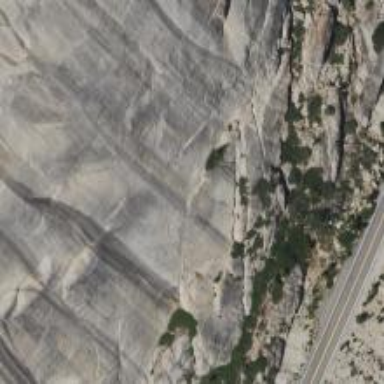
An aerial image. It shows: Climbing crag.